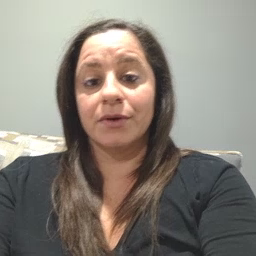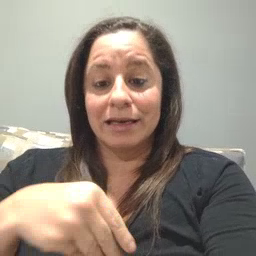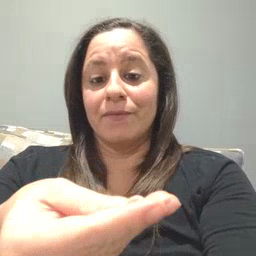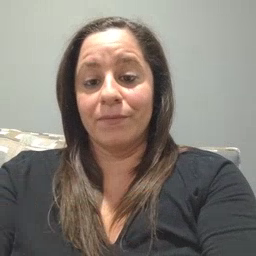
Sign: give